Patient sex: M
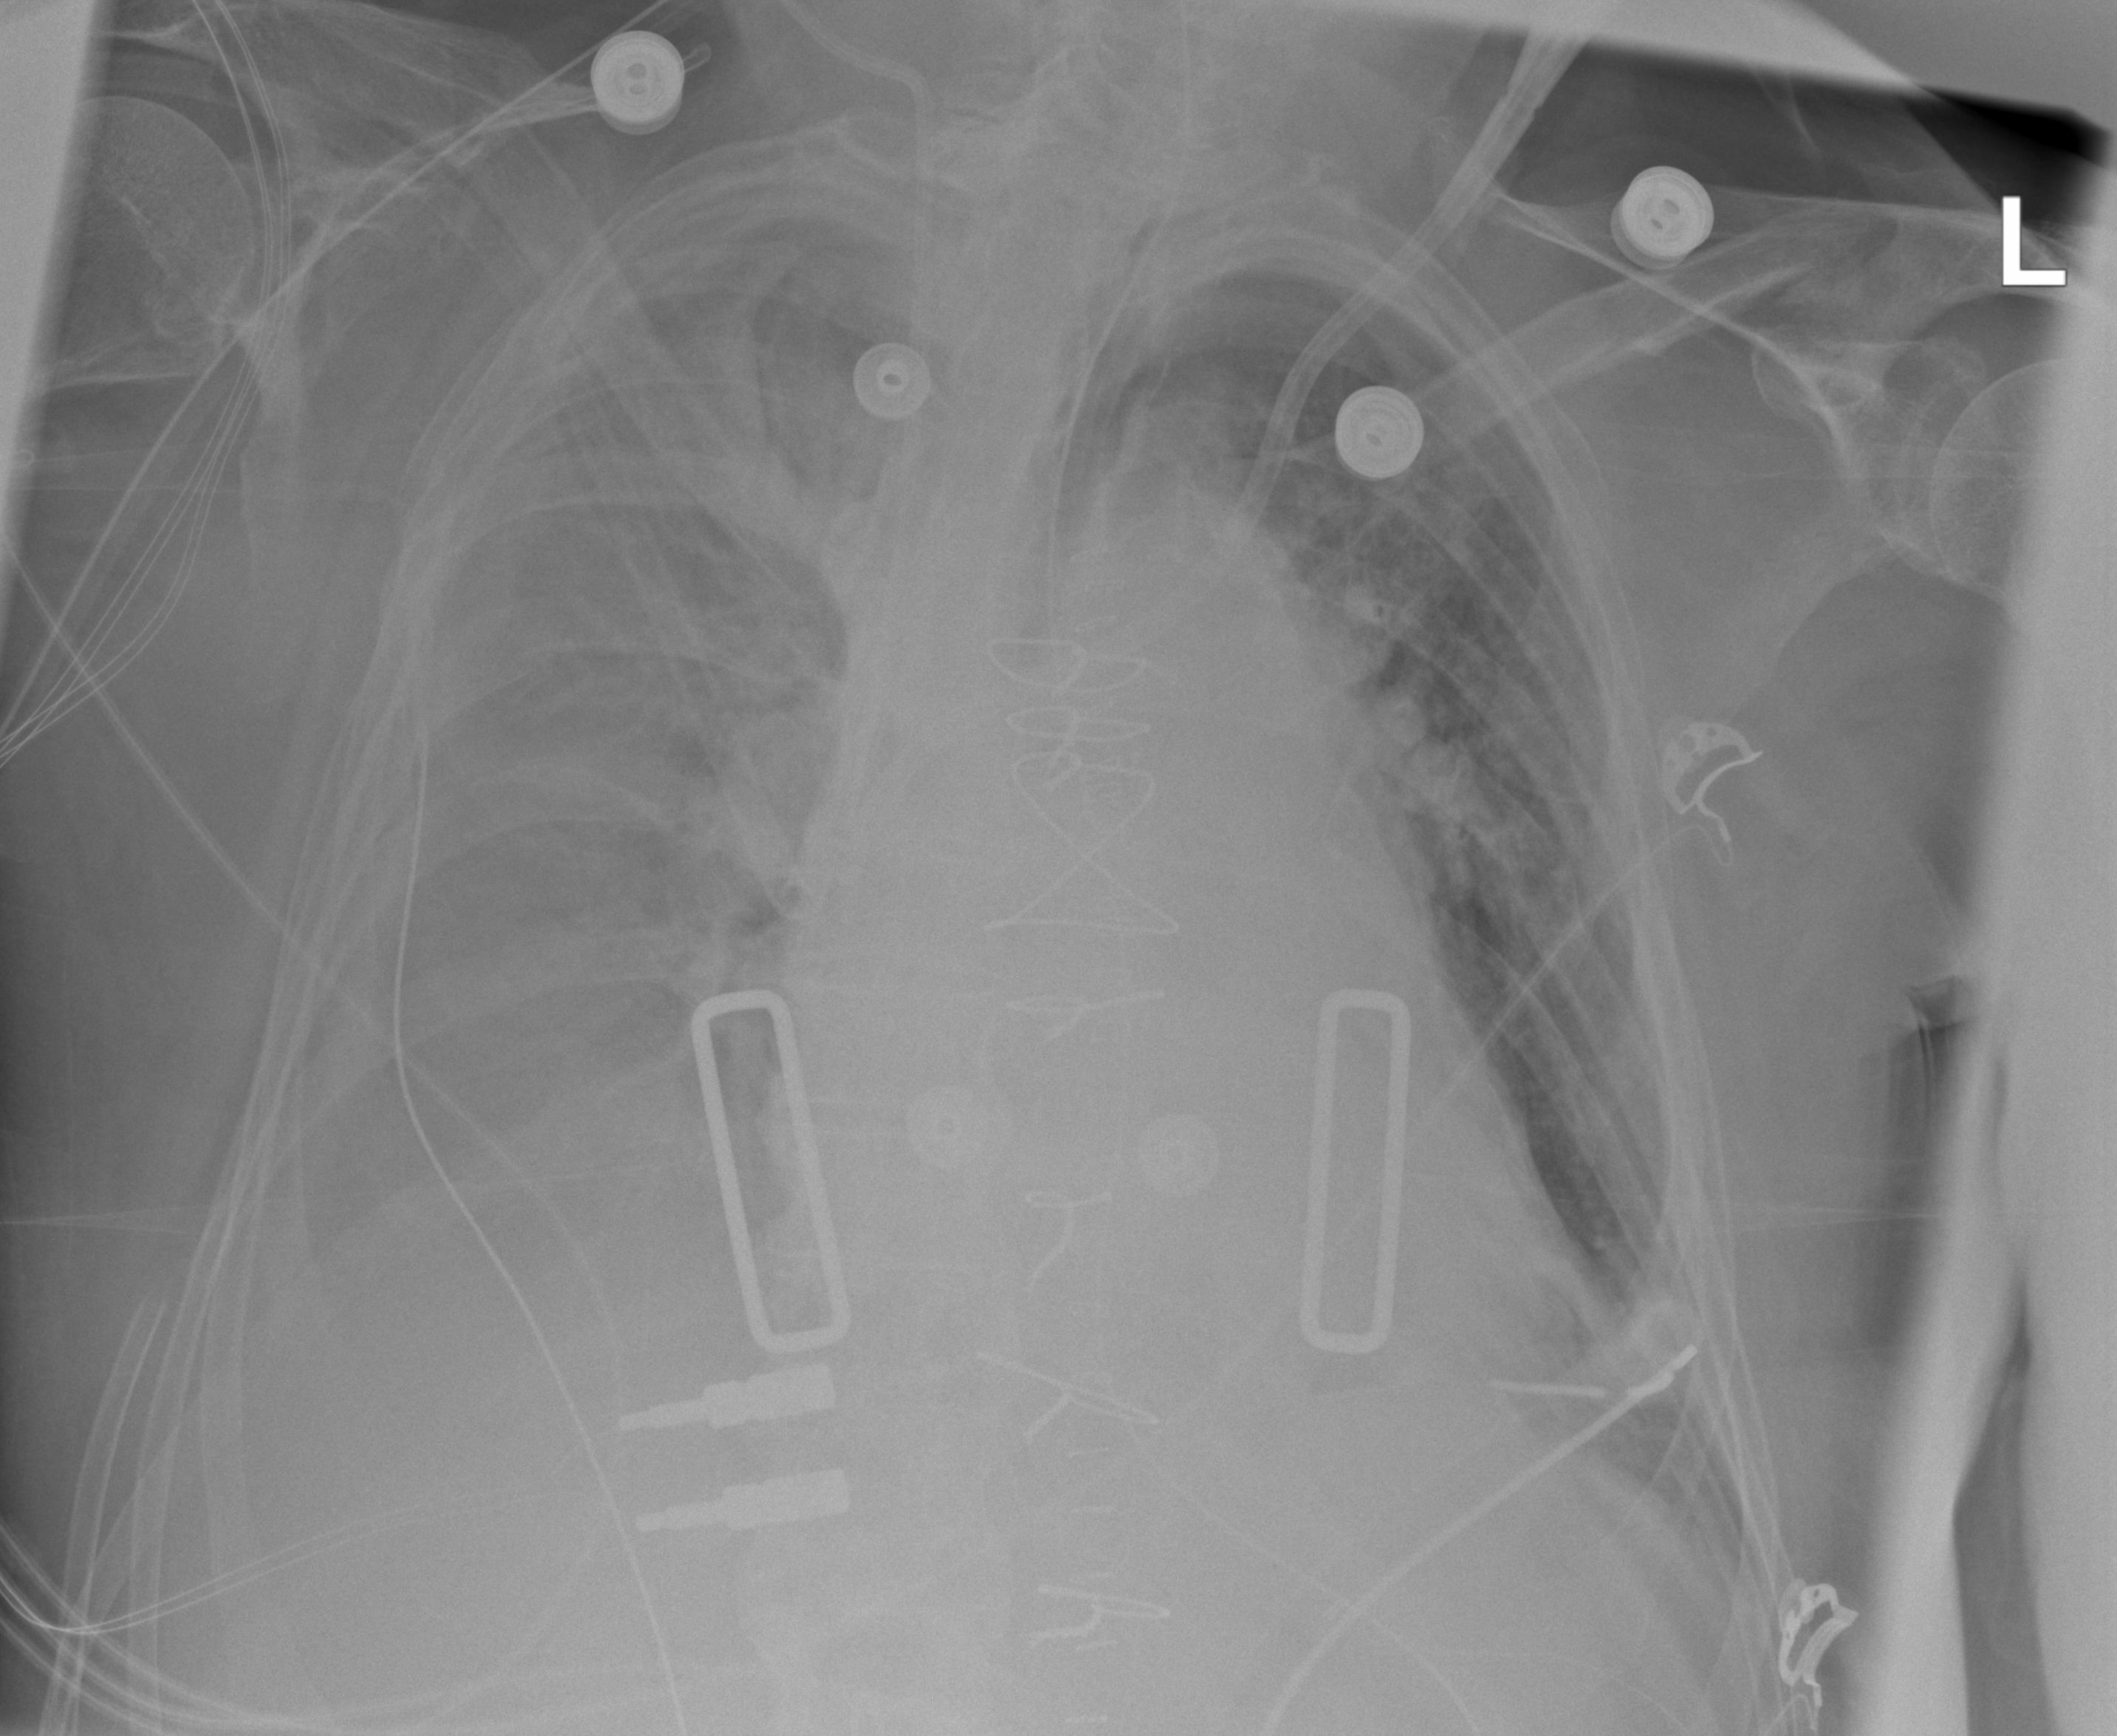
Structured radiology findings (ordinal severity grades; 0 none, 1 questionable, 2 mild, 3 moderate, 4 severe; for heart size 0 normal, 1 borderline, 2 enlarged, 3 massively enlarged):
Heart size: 0
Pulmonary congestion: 1
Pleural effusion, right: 3
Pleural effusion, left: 0
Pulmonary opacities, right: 1
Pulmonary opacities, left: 0
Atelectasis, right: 2
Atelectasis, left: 0